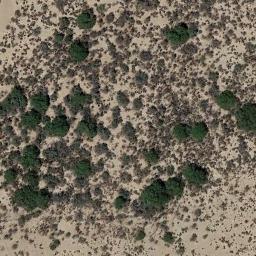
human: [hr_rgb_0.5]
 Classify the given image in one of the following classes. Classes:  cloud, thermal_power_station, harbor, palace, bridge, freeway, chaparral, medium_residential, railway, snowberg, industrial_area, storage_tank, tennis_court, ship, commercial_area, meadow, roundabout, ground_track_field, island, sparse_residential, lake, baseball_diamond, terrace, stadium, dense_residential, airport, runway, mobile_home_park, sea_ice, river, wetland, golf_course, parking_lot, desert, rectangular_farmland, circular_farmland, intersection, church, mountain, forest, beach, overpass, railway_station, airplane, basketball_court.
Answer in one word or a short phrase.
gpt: chaparral